Question: '''
<LinearLayout xmlns:android="http://schemas.android.com/apk/res/android"
android:layout_width="fill_parent"
android:layout_height="40.00dp">
<ImageView
android:layout_width="40.00dp"
android:layout_height="40.00dp"
android:background="@drawable/photo"/>
<TextView
android:layout_width="wrap_content"
android:layout_height="40.00dp"
android:textSize="14.00sp" />
<Button
android:layout_width="54.40dp"
android:layout_height="22.40dp"
android:background="@drawable/button"/>
</LinearLayout>
'''
The above code is to give you an idea of what I'm trying to do.
I would like the Image left, button right, and textview to fill the remaining space in the center.
How can i position the button to align right and ignore textview width?

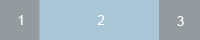
Answer: use layout_weight="1" on the TextView. the others will default to 0 (meaning don't add any of the extra space to them)
'''
<LinearLayout xmlns:android="http://schemas.android.com/apk/res/android"
android:layout_width="fill_parent"
android:layout_height="40.00dp">
<ImageView
android:layout_width="40.00dp"
android:layout_height="40.00dp"
android:background="@drawable/photo"/>
<TextView
android:layout_width="wrap_content"
android:layout_height="40.00dp"
android:layout_weight="1"
android:textSize="14.00sp" />
<Button
android:layout_width="54.40dp"
android:layout_height="22.40dp"
android:background="@drawable/button"/>
</LinearLayout>
'''